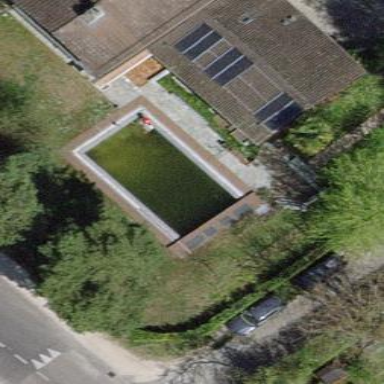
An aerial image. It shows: Swimming pool located in leisure land.